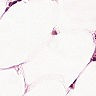
Metastatic tissue present: yes